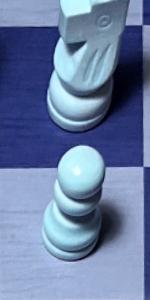
Label: Pawn_White